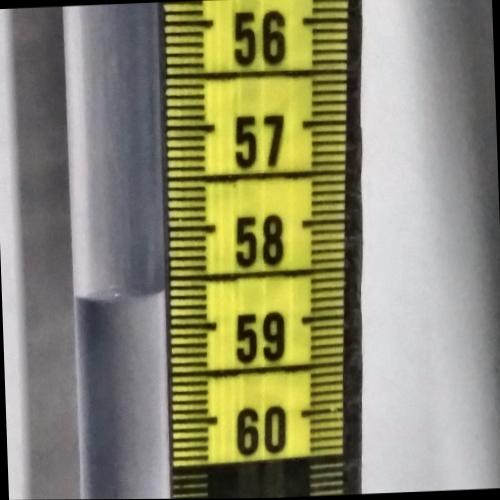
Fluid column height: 58.6 cm